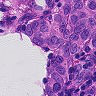
Metastatic tissue present: yes